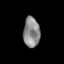
Tissue: skin
Cell type: Endothelial cells
Senescence score: 0.6769
Nuclear area (px): 487
Mean DAPI intensity: 137.651